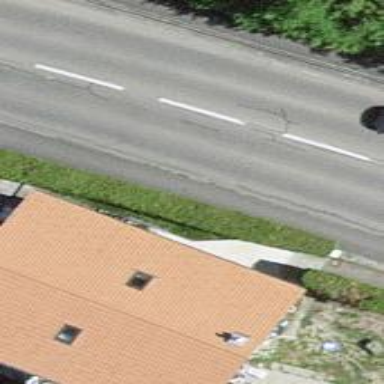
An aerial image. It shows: Residential building.